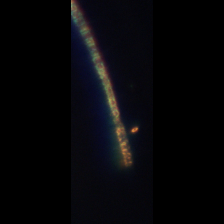
Taxon: Chaetoceros
Group: Diatoms